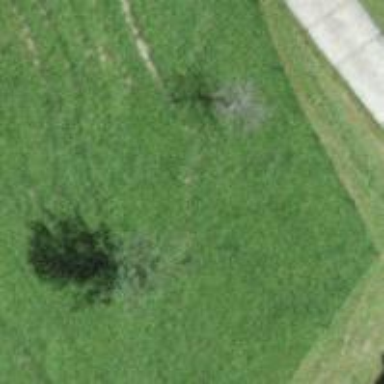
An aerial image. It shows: Beautiful tree in nature.